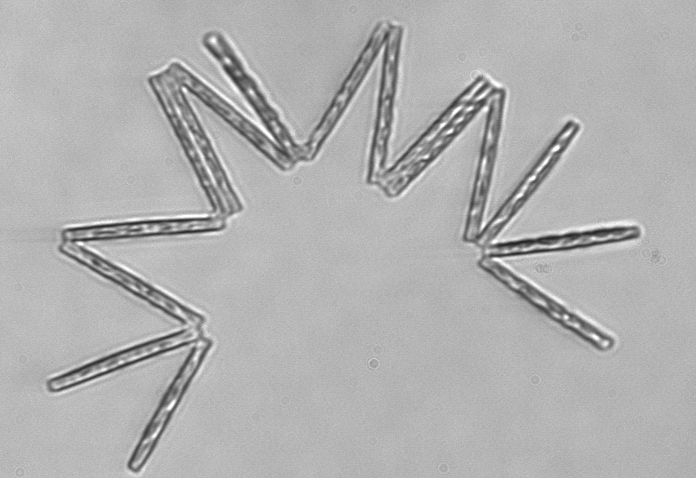
Label: Thalassionema